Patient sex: M
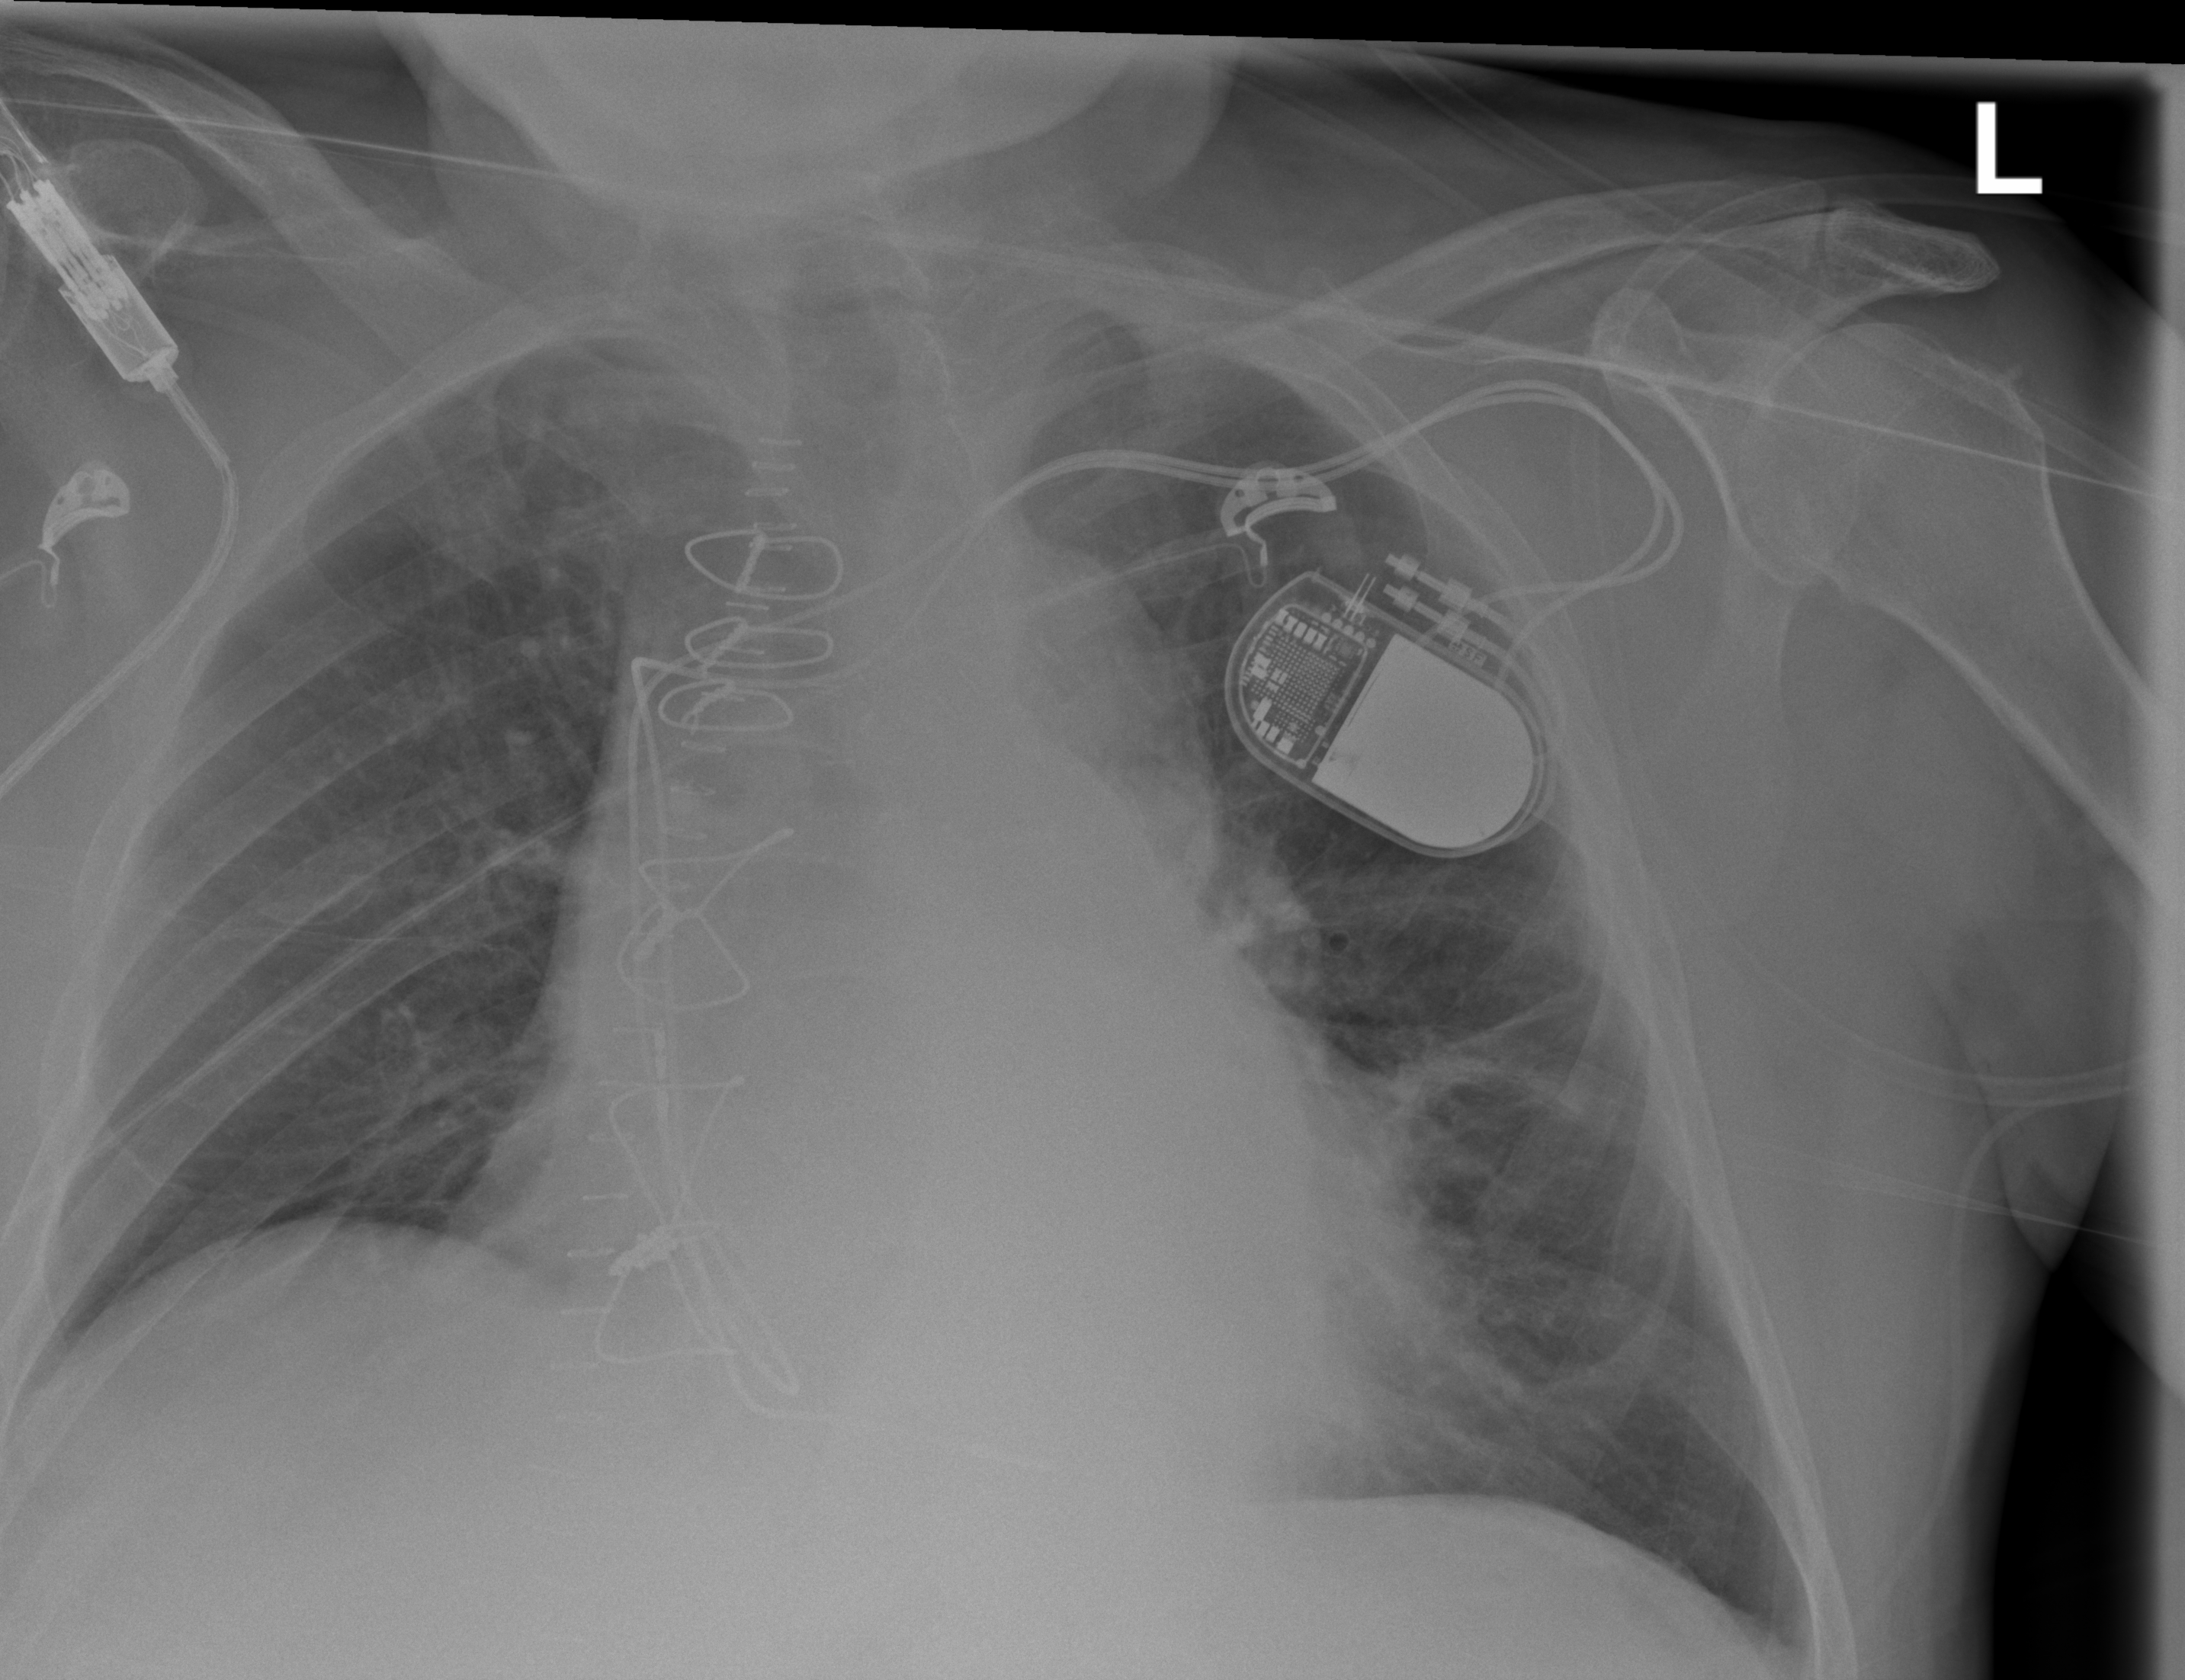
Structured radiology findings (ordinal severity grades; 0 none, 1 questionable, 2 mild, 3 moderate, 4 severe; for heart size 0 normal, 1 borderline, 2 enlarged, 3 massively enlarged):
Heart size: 1
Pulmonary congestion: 0
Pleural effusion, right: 0
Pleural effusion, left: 0
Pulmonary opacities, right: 0
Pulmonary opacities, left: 2
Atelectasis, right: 0
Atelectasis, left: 2